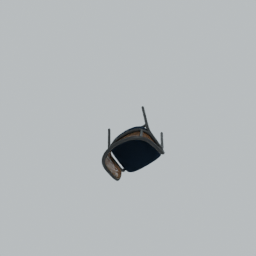
Label: furniture